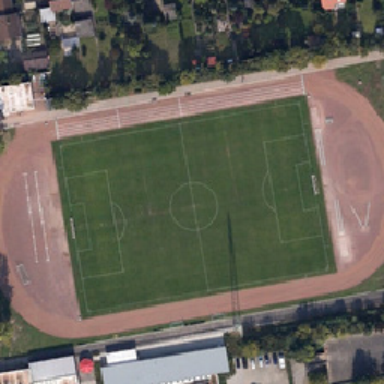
There is a church in front of the playground .